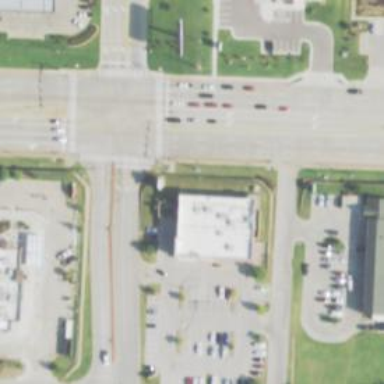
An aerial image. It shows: Primary highway with separate sidewalk.